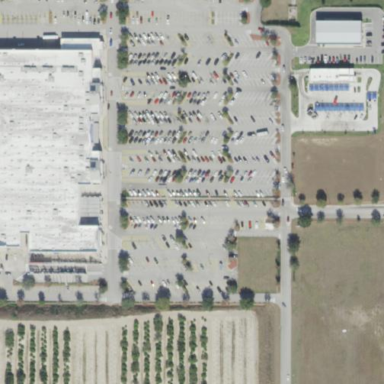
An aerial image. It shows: Parking area with surface.